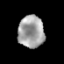
Tissue: prostate
Cell type: Myeloid cells
Senescence score: 0.1605
Nuclear area (px): 826
Mean DAPI intensity: 161.068